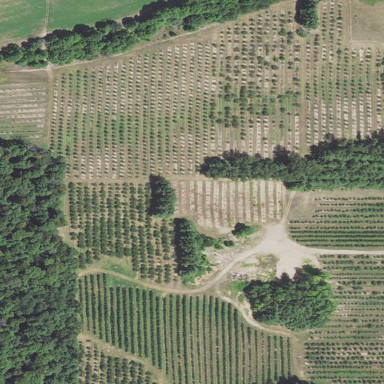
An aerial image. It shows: Orchard.